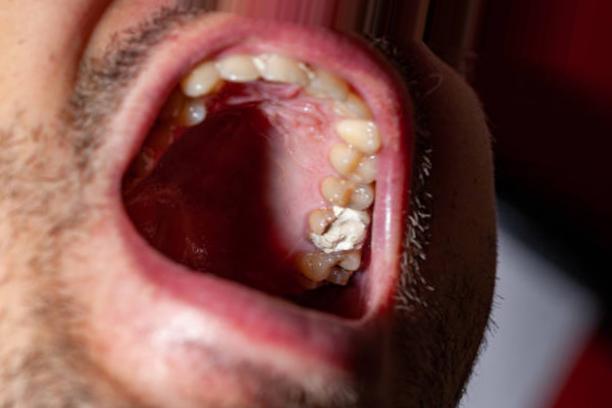
Condition: Caries